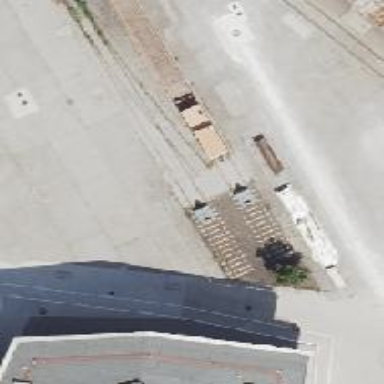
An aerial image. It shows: Yard serving as bottom electrified rail for trains.